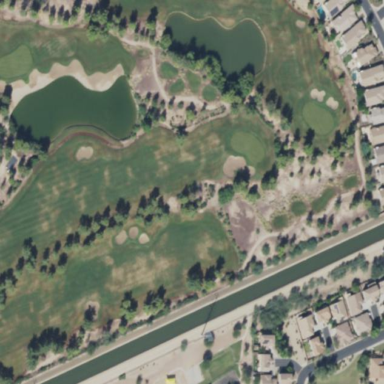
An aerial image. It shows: Grassy area designated as golf fairway.